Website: apple
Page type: customer-info-address
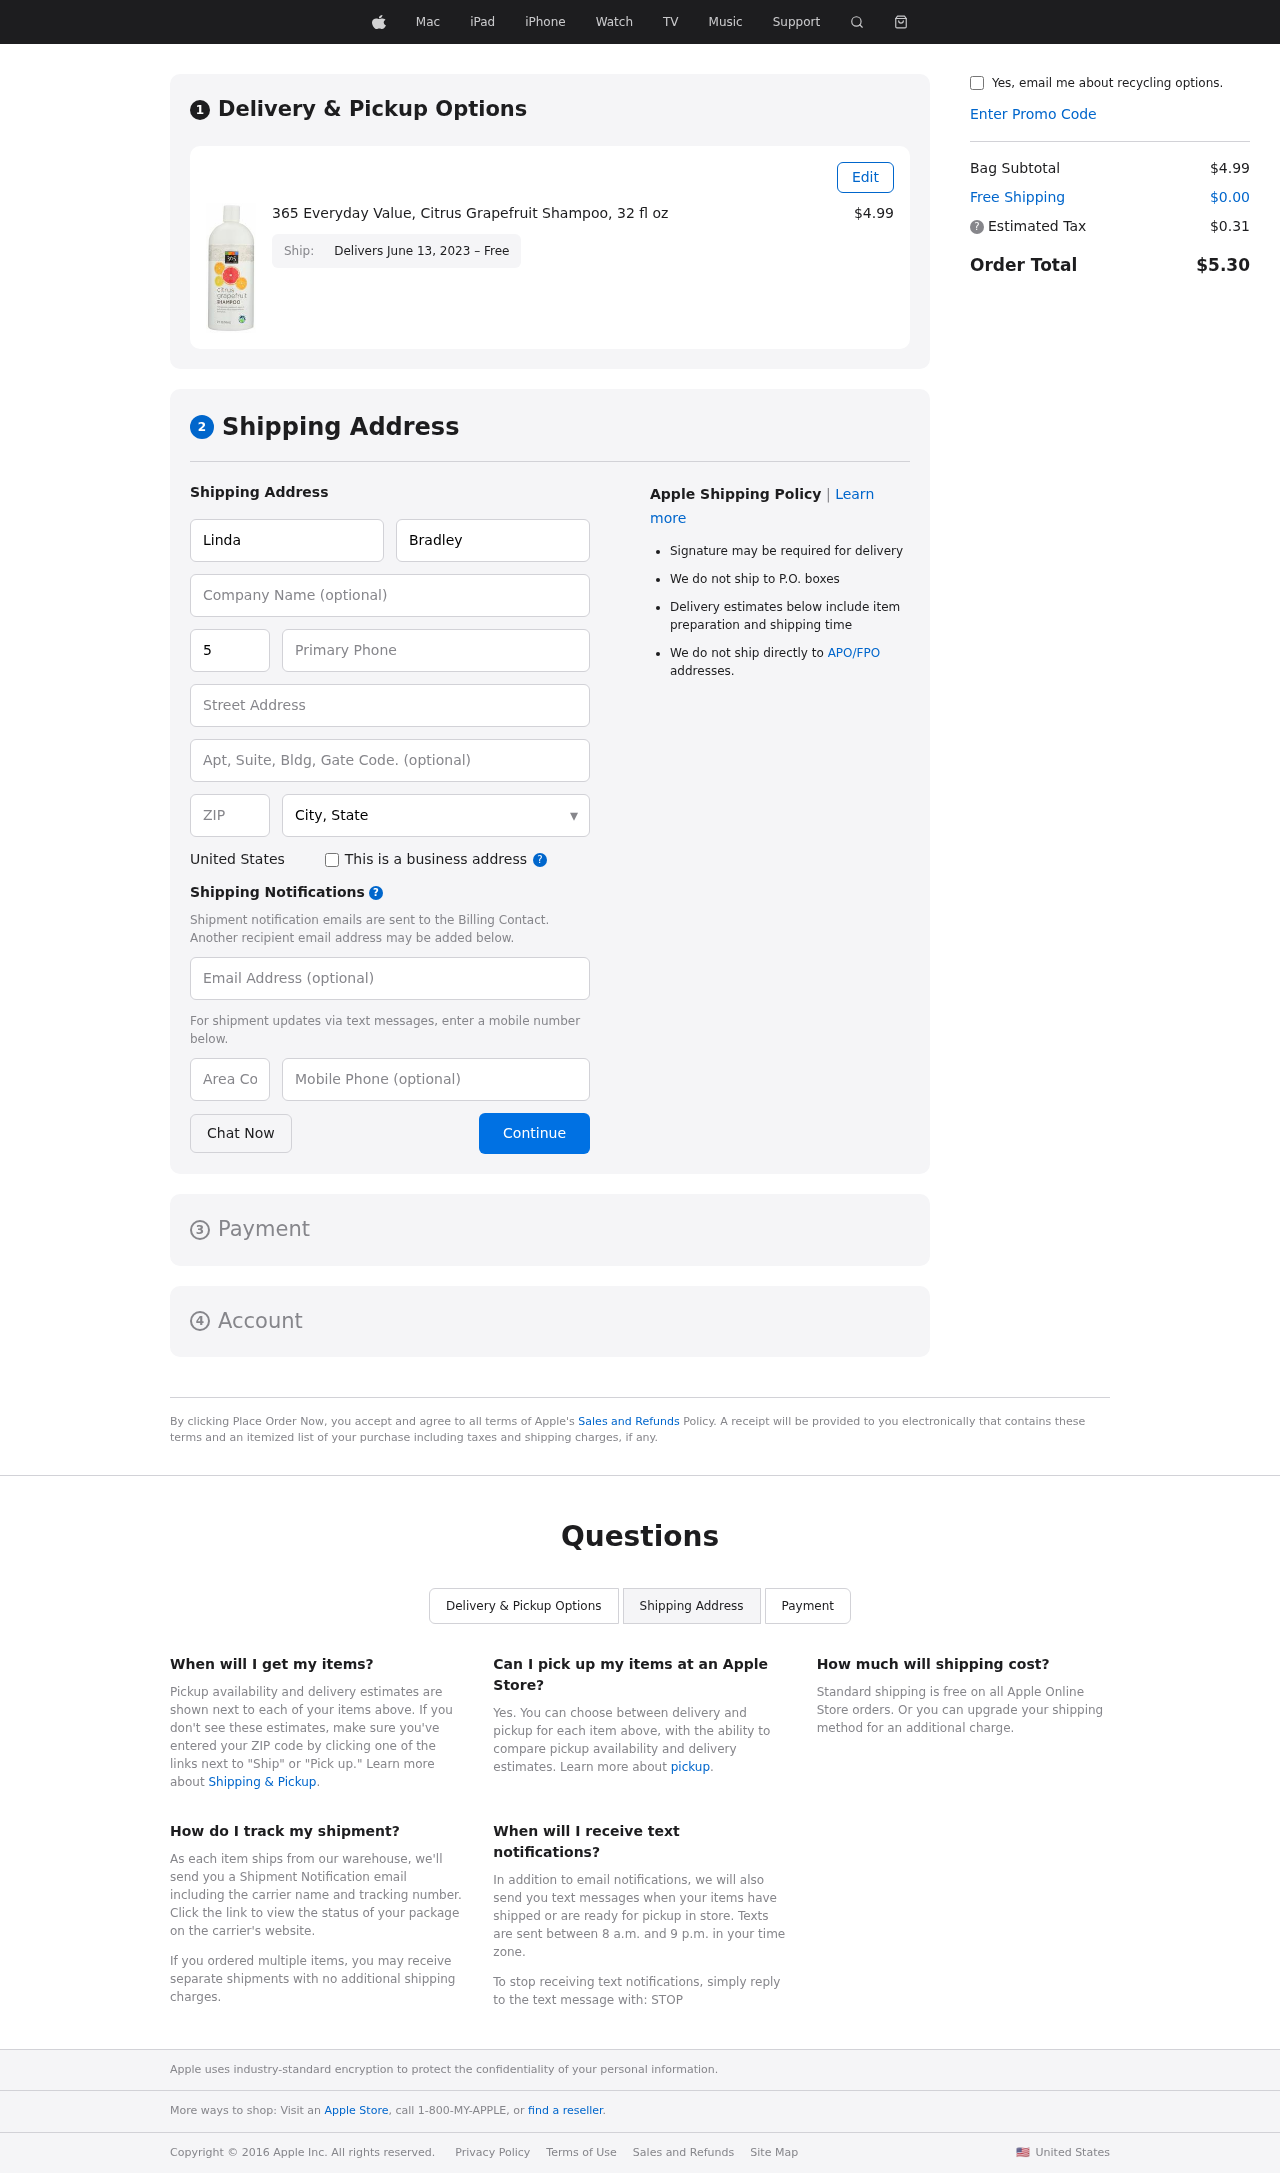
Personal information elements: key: PII_CITY_STATE
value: Englishmouth, MA
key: PII_COUNTRY
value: United States
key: PII_EMAIL
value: linda_bradley@yahoo.com
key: PII_FIRSTNAME
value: Linda
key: PII_LASTNAME
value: Bradley
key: PII_PHONE
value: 5607787834
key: PII_PHONE_ALT
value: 6356518074
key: PII_PHONE_ALT_AREA
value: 635
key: PII_PHONE_AREA
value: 560
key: PII_POSTCODE
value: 99556
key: PII_STREET
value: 443 Vanessa Station Suite 074
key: PII_STREET2
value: Apt. 718
Product elements: key: PRODUCT1_NAME
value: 365 Everyday Value, Citrus Grapefruit Shampoo, 32 fl oz
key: PRODUCT1_PRICE
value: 4.99
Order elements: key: ORDER_DELIVERY_DATE
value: Delivers June 13, 2023 – Free
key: ORDER_SUBTOTAL
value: $4.99
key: ORDER_SHIPPING_COST
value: $0.00
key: ORDER_TAX
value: $0.31
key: ORDER_TOTAL
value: $5.30